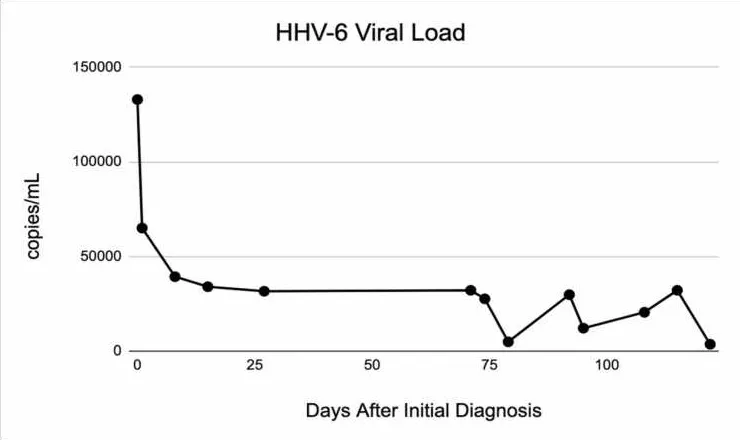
Serum HHV-6 viral load over time. The x-axis indicates the days after admission. The points show the copies of HHV-6 per mL of serum.
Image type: chart (chart)